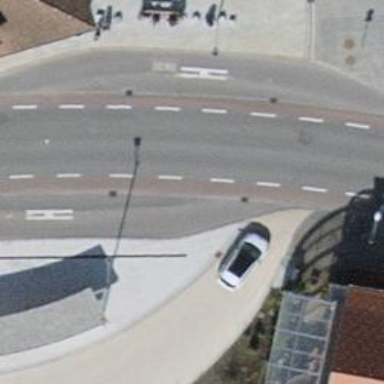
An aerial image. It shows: Public transport stop position.